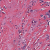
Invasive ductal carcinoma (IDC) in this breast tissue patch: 1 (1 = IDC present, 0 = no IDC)